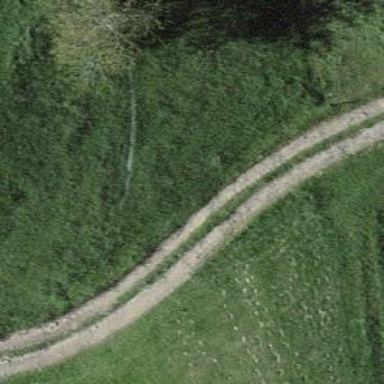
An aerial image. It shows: Grass track with Grade 4 tracktype.